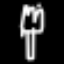
Label: fork